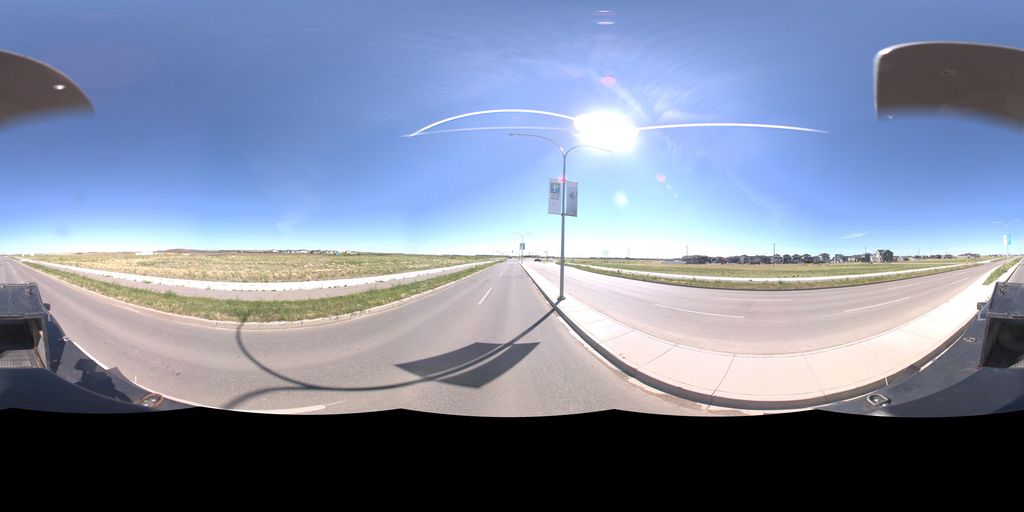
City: saskatoon